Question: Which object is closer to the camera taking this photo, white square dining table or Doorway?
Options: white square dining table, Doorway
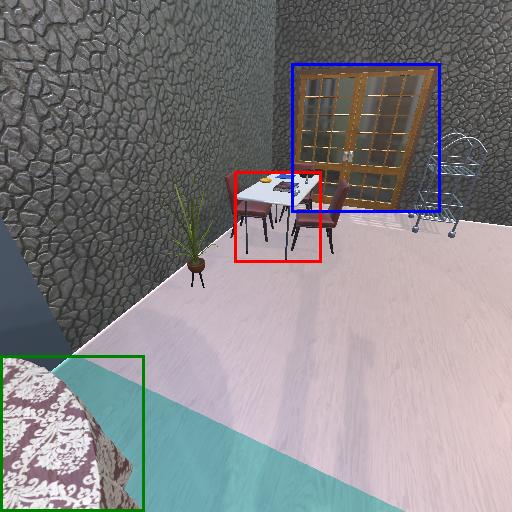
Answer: white square dining table